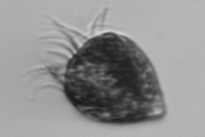
Label: Ciliophora